Question: I am experiencing something weird. I have a Data Flow Task within an SSIS Package with an OLE DB Source
which fetches Data from a table - then there is a Lookup transformation which checks if the Row Key already exists at Destination Table (Primary Key in Destination Table) then the Lookup No match Output is connected to OLE DB Destination.
I have also connected the Error Output Of OLE DB destination at a script Component which gets the Error Message and the Error Column in case something goes wrong and Inserts those Data in an Exception Table.
The problem that i face is that i have duplicate Row keys in my Source Table so in that Case the error gets Redirected from OLE DB Destination to my Exception Table
but the Description of the Error that i get in Exception Table is "No status is available" instead of "Violation of PRIMARY KEY constraint..Cannot insert duplicate key in object..The duplicate key value is.."
Here is a screenshot of the package  and here is the script code:
'''
public bool fireAgain = true;
public string customErrorDescription;
public string customErrorDescription;
public string ErrorDescription;
public string ErrorColumnDescription;
public override void Input0_ProcessInputRow(Input0Buffer Row)
{
try
{
var component130 = ComponentMetaData as IDTSComponentMetaData130;
if (component130 != null)
{
Row.DateTimeInserted = DateTime.Now;
if (Row.ErrorColumn <= 0)
{
ErrorColumnDescription = "No Data available - Unknown Error";
}
else if (Row.ErrorColumn > 0)
{
ErrorColumnDescription = component130.GetIdentificationStringByID(Row.ErrorColumn);
}
ErrorDescription = component130.GetErrorDescription(Row.ErrorCode).Replace("
", " ");
//Writes the error as Information in Logging
customErrorDescription =
$"Error in OLE DB Destination:{ErrorDescription}" +
$"In Column: {ErrorColumnDescription}";
ComponentMetaData.FireInformation(10, "Error", "Error", ErrorDescription, 0, fireAgain);
Row.ErrorDescription = ErrorDescription;
Row.ErrorColumnDescription = ErrorColumnDescription;
Row.DestinationTableName = Variables.DestinationTable;
Row.SourceName = "Source_View";
Row.SourceType = "View";
}
}
catch (Exception Ex)
{
ComponentMetaData.FireError(10, "Error", Ex.Message, Ex.Message, 0, out fireAgain);
}
}
'''
I would like to mention that in other errors like truncation or null insert in a column that null is not allowed, this seems to work fine.
For example
In truncation, I get: "Conversion failed because the data value overflowed the type used by the provider."
In the NULL constraint violation, I get: "The data value violates integrity constraints."
Any Suggestions or Thoughts on why is this happening only with Dublicate key insert?
Thanks in advance!
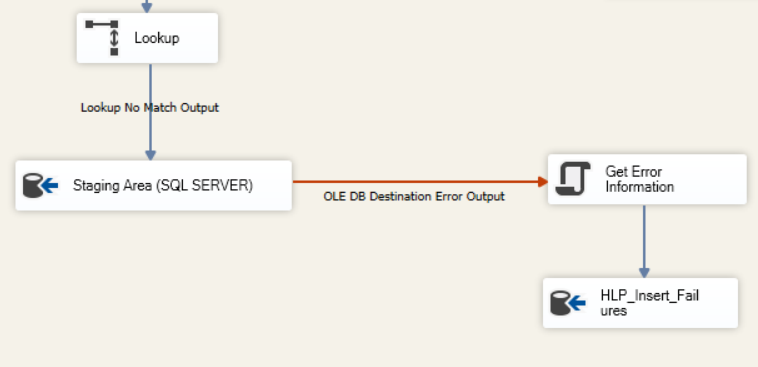
Answer: You should note that two types of validations are performed y OLE DB Destination: (1) Client-side and (2) Server-side. You can check the following answer for more details:
- <URL>
The SSIS engine does not catch the descriptions of the server-side errors (foreign keys, triggers...) at runtime while the client-side validation errors' descriptions (truncation, Not null...) are readable.